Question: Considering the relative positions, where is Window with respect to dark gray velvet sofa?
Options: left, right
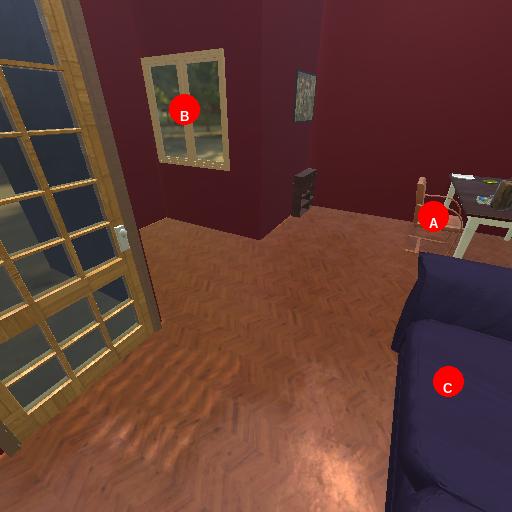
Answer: left